Field crop: maize
Growth stage: 2
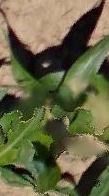
Species: maize